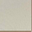
Piece: xx